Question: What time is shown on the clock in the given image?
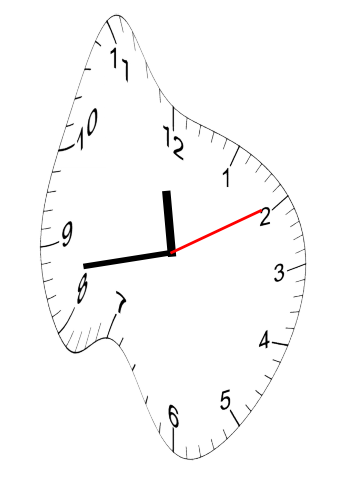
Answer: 11:43:10